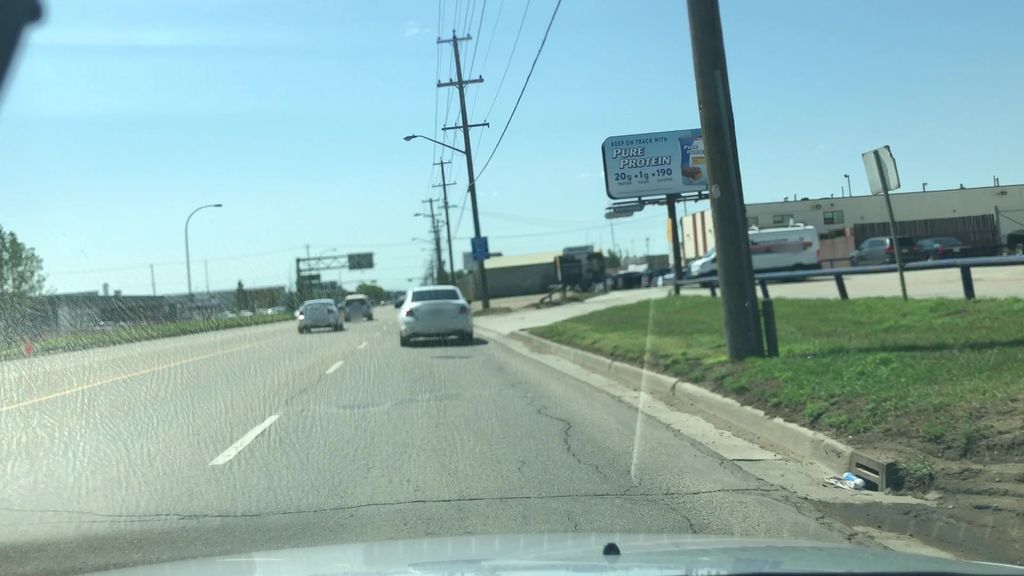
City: edmonton